Question: I've created a XAF web application. However, each time I run it and log in, the following icon is shown in the top left corner of the web page

how do I remove it or replace it with my own logo?
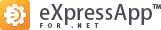
Answer: Please refer to the <URL> topic.